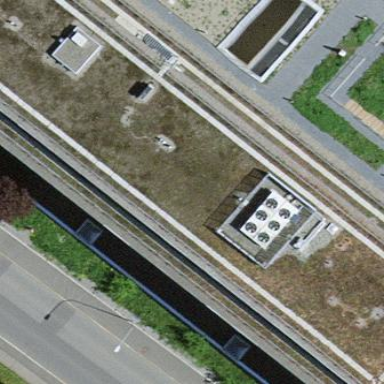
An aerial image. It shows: Hospital building with flat roof. It serves as health centre.